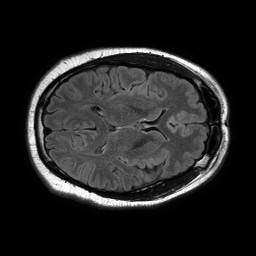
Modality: FLAIR
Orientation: axial
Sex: male
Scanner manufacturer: philips
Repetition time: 11 s
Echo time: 0.125 s